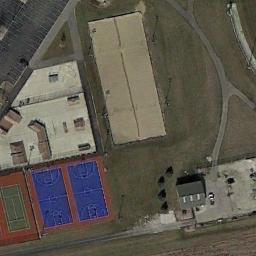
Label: basketball_court